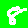
Digit: 8